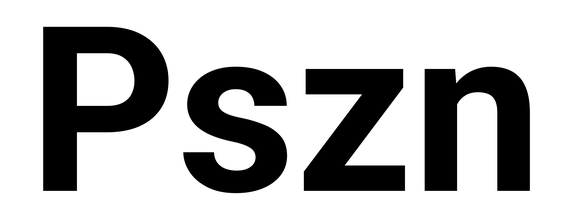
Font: Roboto_Bold